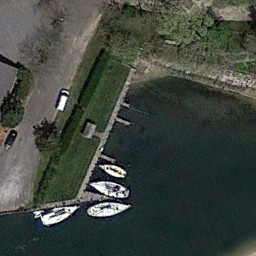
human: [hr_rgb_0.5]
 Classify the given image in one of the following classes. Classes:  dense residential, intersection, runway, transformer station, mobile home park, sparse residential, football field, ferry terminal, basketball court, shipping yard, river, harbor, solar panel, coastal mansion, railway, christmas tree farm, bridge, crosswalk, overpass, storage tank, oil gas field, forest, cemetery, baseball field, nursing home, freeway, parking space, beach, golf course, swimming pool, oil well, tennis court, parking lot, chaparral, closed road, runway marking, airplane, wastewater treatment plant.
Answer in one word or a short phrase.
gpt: ferry terminal